Interaction volume radius: 5 \u00c5
Interaction volume height: 10 \u00c5
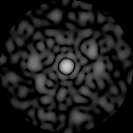
Disorder parameter: 0.7846